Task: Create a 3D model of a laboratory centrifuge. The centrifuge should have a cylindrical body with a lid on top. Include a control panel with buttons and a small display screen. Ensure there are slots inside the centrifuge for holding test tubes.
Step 305:
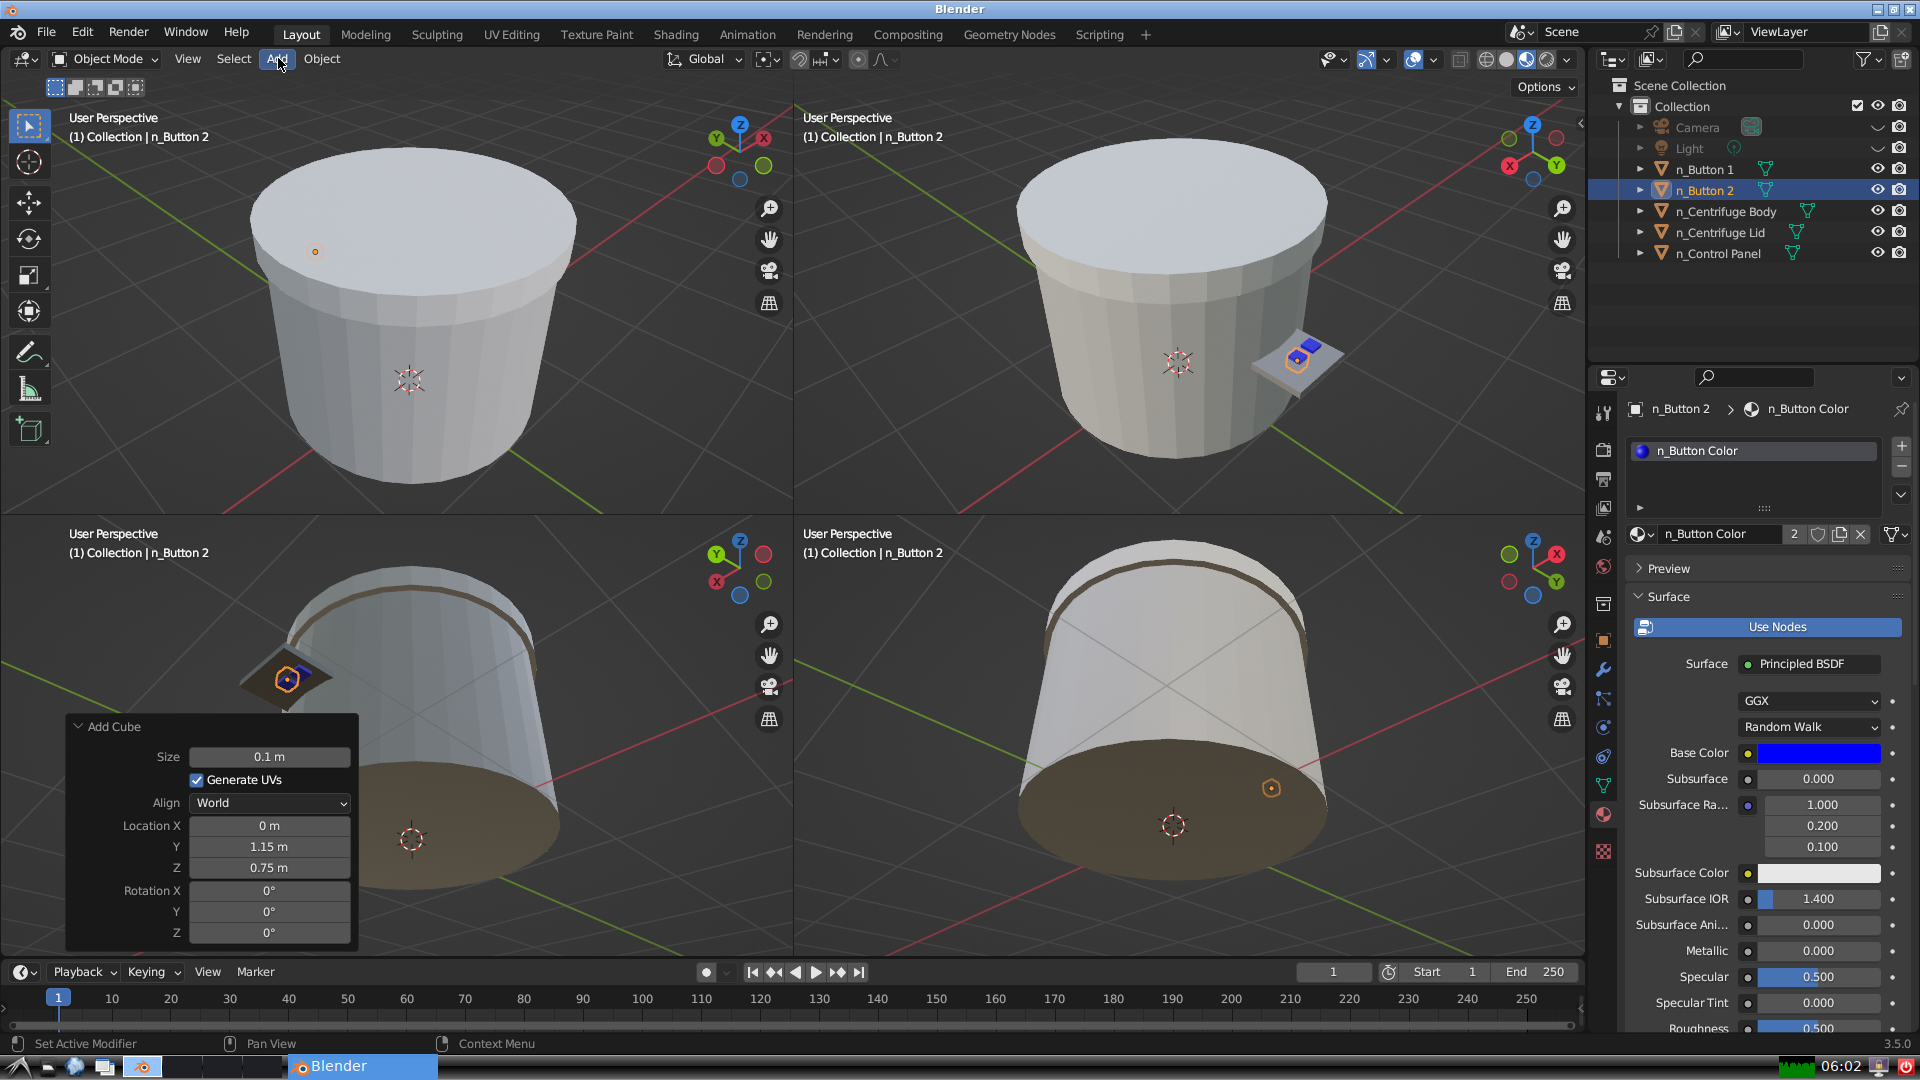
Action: click: no